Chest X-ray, AP view. Patient: 42 years old, sex F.
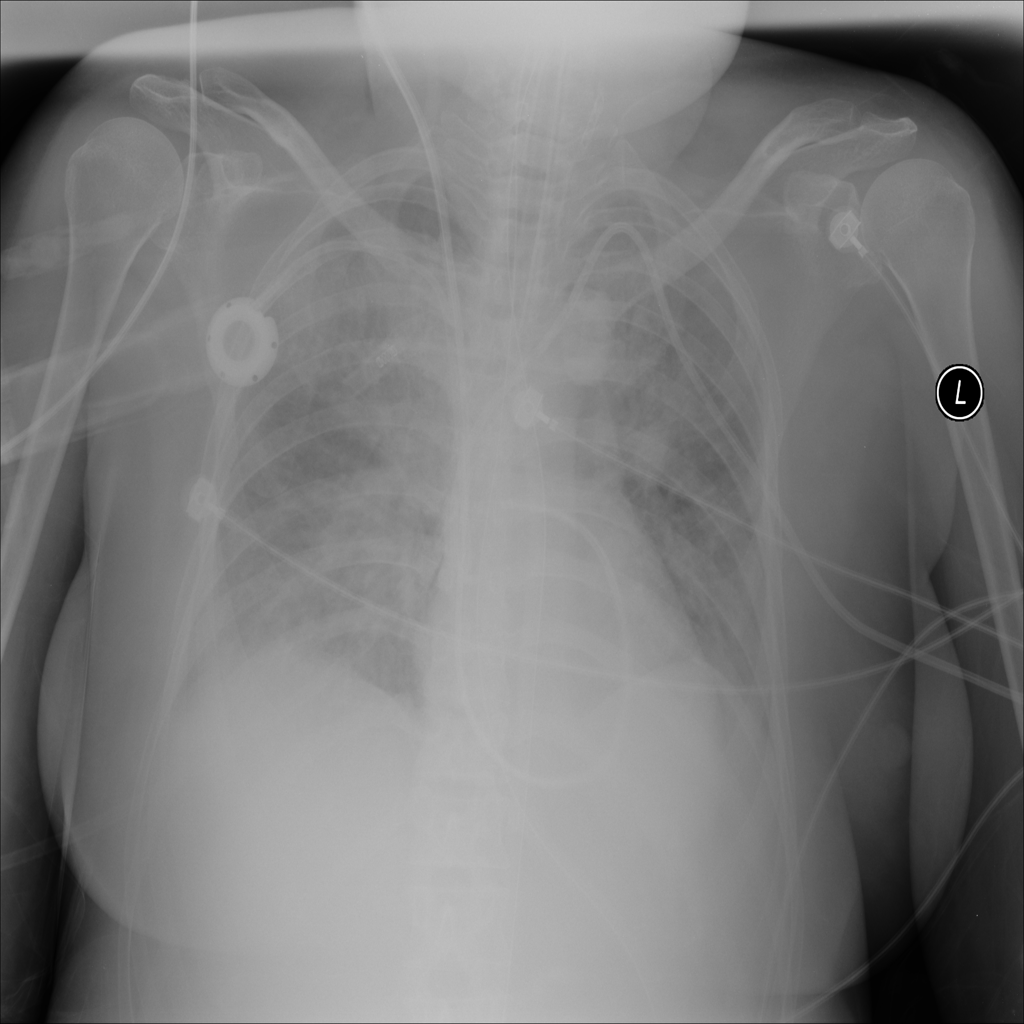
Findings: Edema, Infiltration